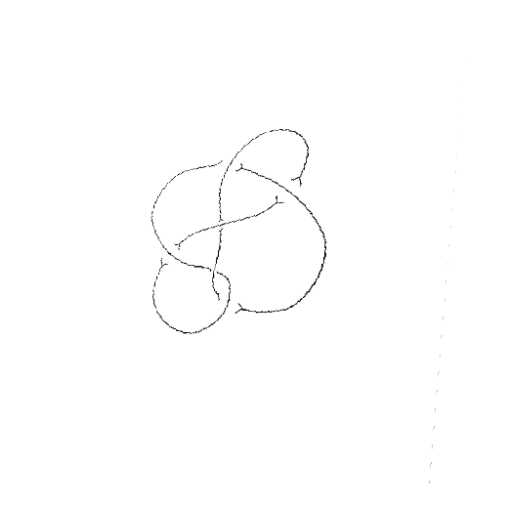
Crossing number: 6